Current action and preconditions to check: path_clear

Your task: For each precondition in the list above, predict whether it will hold at this action.

Consider the current scene as observed from the mobile robot's camera, and analyze the predicted future states of all dynamic agents (e.g., people, animals, vehicles, or any moving entities) within the NEXT SECOND.

IMPORTANT: Only answer "very likely" if you are absolutely certain—based on strong, clear evidence—that a dynamic agent will violate the precondition in the predicted future state. Do NOT answer "very likely" for unlikely, ambiguous, or low-probability risks.

Ask yourself for each precondition: Is there a high probability, with clear and convincing evidence, that the predicted future states of any dynamic agent will interfere with the predicted future state of the currently executing action within the NEXT SECOND, causing that precondition to fail?

Assess the risk level based on these predictions. Use "likely" or "very likely" if motions create a clear risk of interference.

Use "neutral" or "improbable" if agents are nearby but their predicted paths are clearly diverging or non-conflicting.

Failure Risk Categories: "very improbable", "improbable", "neutral", "likely", "very likely"

Answer Format: Output ONLY the probability_of_failure value from these categories: "very improbable", "improbable", "neutral", "likely", "very likely"

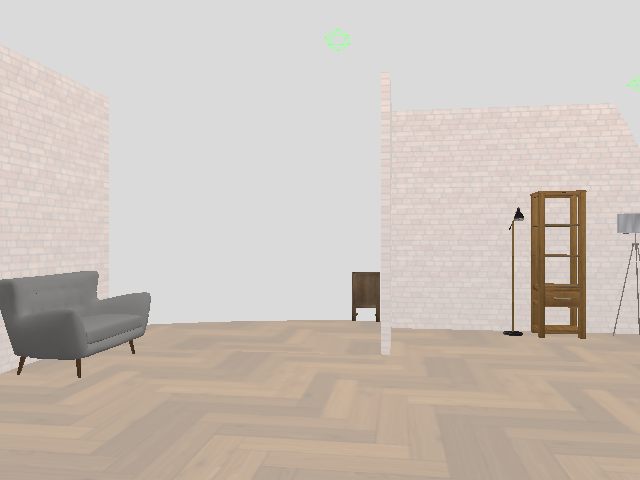

Answer: very improbable